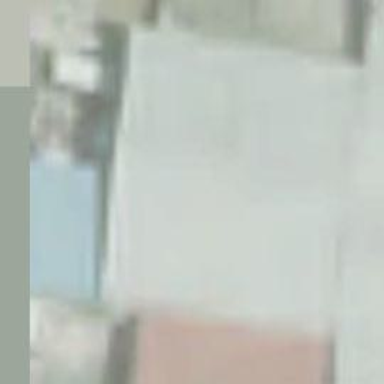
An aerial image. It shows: Car repair shop.